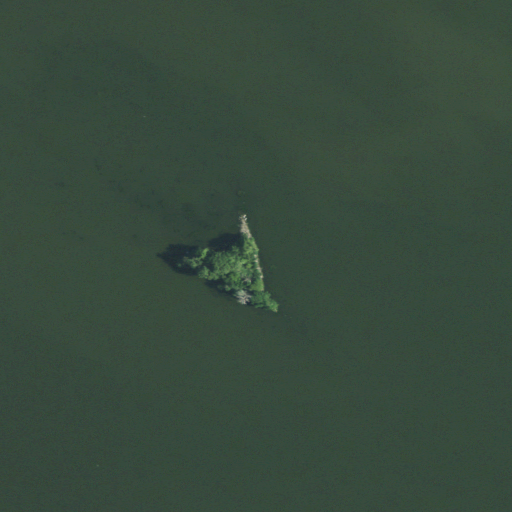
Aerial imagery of island in South Dakota named Skeleton Island containing only open water